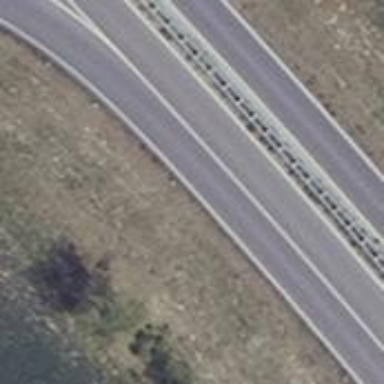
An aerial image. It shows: Trunk highway.